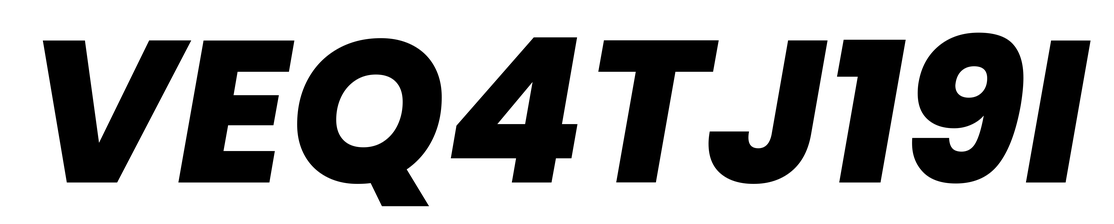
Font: Poppins-ExtraBoldItalic